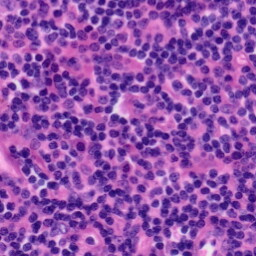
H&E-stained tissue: Tonsil